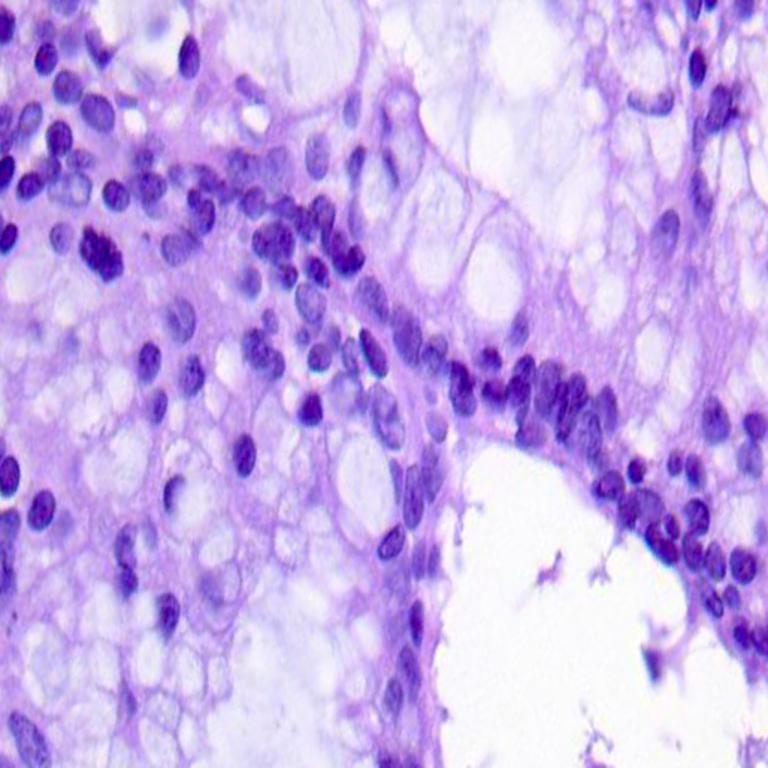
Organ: colon
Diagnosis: adenocarcinomas